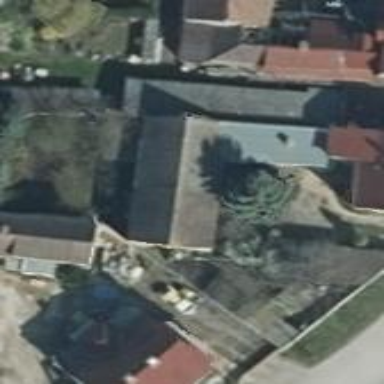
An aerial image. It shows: Simple house.